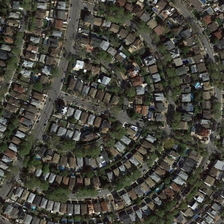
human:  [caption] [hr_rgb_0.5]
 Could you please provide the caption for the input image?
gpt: many buildings and green trees are in a dense residential area .

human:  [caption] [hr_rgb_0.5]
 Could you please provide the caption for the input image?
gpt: many buildings and green trees are in a dense residential area .

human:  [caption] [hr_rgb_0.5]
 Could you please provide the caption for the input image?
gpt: many buildings and green trees are in a dense residential area .

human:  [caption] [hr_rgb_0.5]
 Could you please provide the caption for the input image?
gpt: many buildings and green trees are in a dense residential area .

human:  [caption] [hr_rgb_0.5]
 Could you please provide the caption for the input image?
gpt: many buildings and green trees are in a dense residential area .